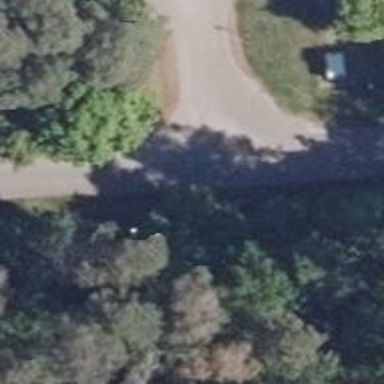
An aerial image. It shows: Residential road with asphalt surface.